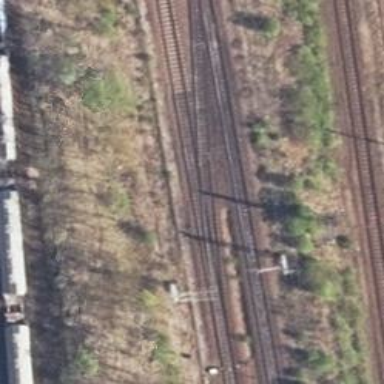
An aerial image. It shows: Rail yard with electrified contact lines for the trains.